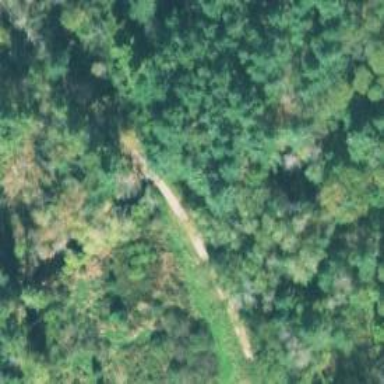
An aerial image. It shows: Culvert tunnel.